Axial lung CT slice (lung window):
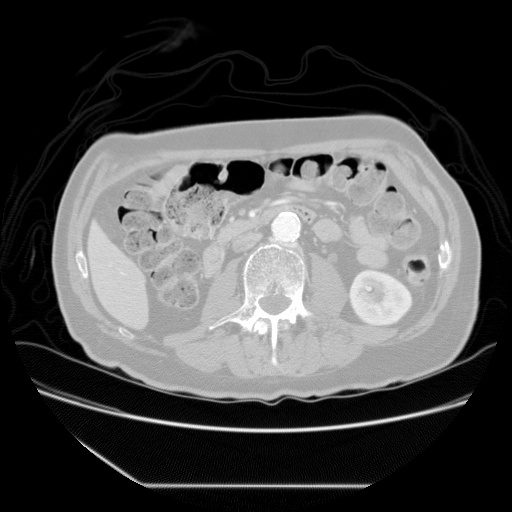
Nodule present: no